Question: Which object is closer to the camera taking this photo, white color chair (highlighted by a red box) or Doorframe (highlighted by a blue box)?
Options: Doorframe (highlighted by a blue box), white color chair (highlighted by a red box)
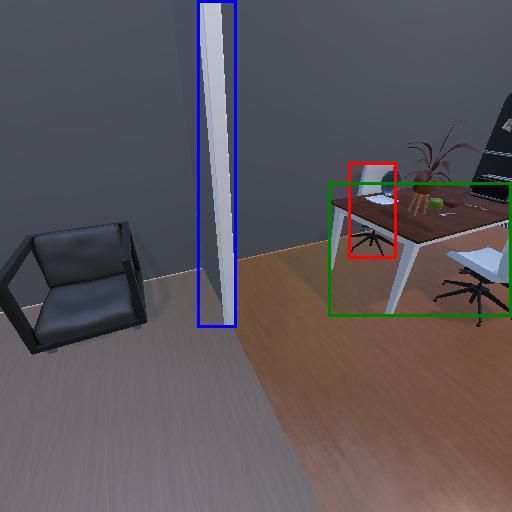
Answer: Doorframe (highlighted by a blue box)